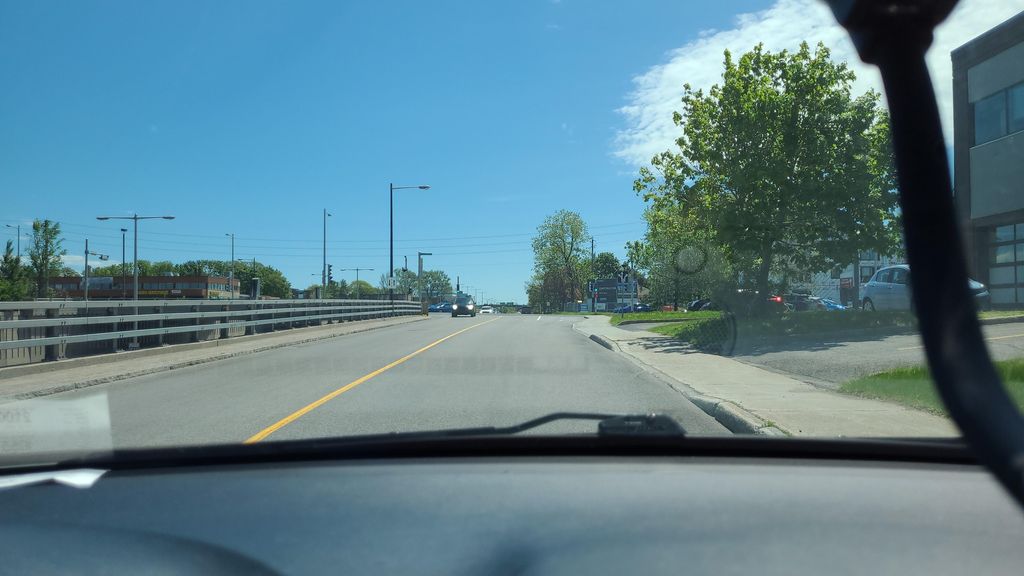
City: quebec_city